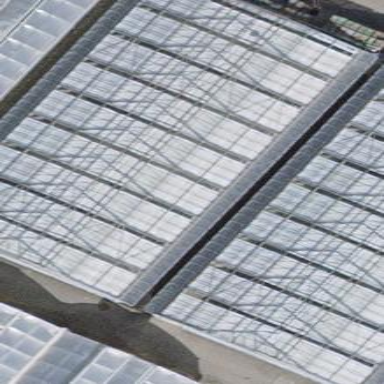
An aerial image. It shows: Greenhouse.